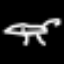
Label: frog